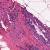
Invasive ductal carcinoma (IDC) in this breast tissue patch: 0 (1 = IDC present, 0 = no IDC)